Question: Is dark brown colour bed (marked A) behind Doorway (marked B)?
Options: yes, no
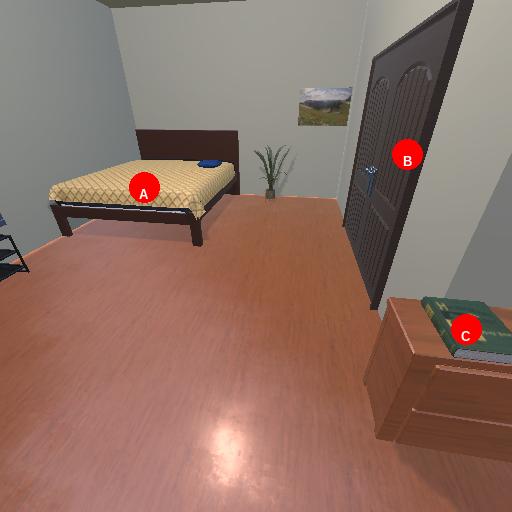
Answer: yes